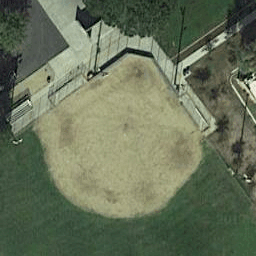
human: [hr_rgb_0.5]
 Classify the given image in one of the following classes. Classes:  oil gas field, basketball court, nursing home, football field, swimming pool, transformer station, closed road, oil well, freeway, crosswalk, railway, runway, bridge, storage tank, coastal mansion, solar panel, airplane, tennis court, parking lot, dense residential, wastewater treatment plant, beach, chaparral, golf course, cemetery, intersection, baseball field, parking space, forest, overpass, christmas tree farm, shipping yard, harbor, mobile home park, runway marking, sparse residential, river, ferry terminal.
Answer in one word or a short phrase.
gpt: baseball field